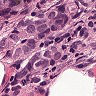
Metastatic tissue present: yes